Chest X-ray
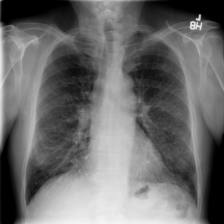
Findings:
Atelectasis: negative
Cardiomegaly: negative
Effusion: negative
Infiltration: negative
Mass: negative
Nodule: negative
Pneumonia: negative
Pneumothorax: negative
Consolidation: negative
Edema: negative
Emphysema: negative
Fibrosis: negative
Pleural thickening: negative
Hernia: negative